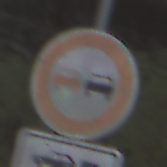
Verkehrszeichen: Ueberholverbot
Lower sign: MehrspurigeFahrzeuge4
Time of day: Midday
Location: Outdoor (Suburban)
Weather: Overcast
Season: NotSpecified
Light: Natural